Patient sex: F
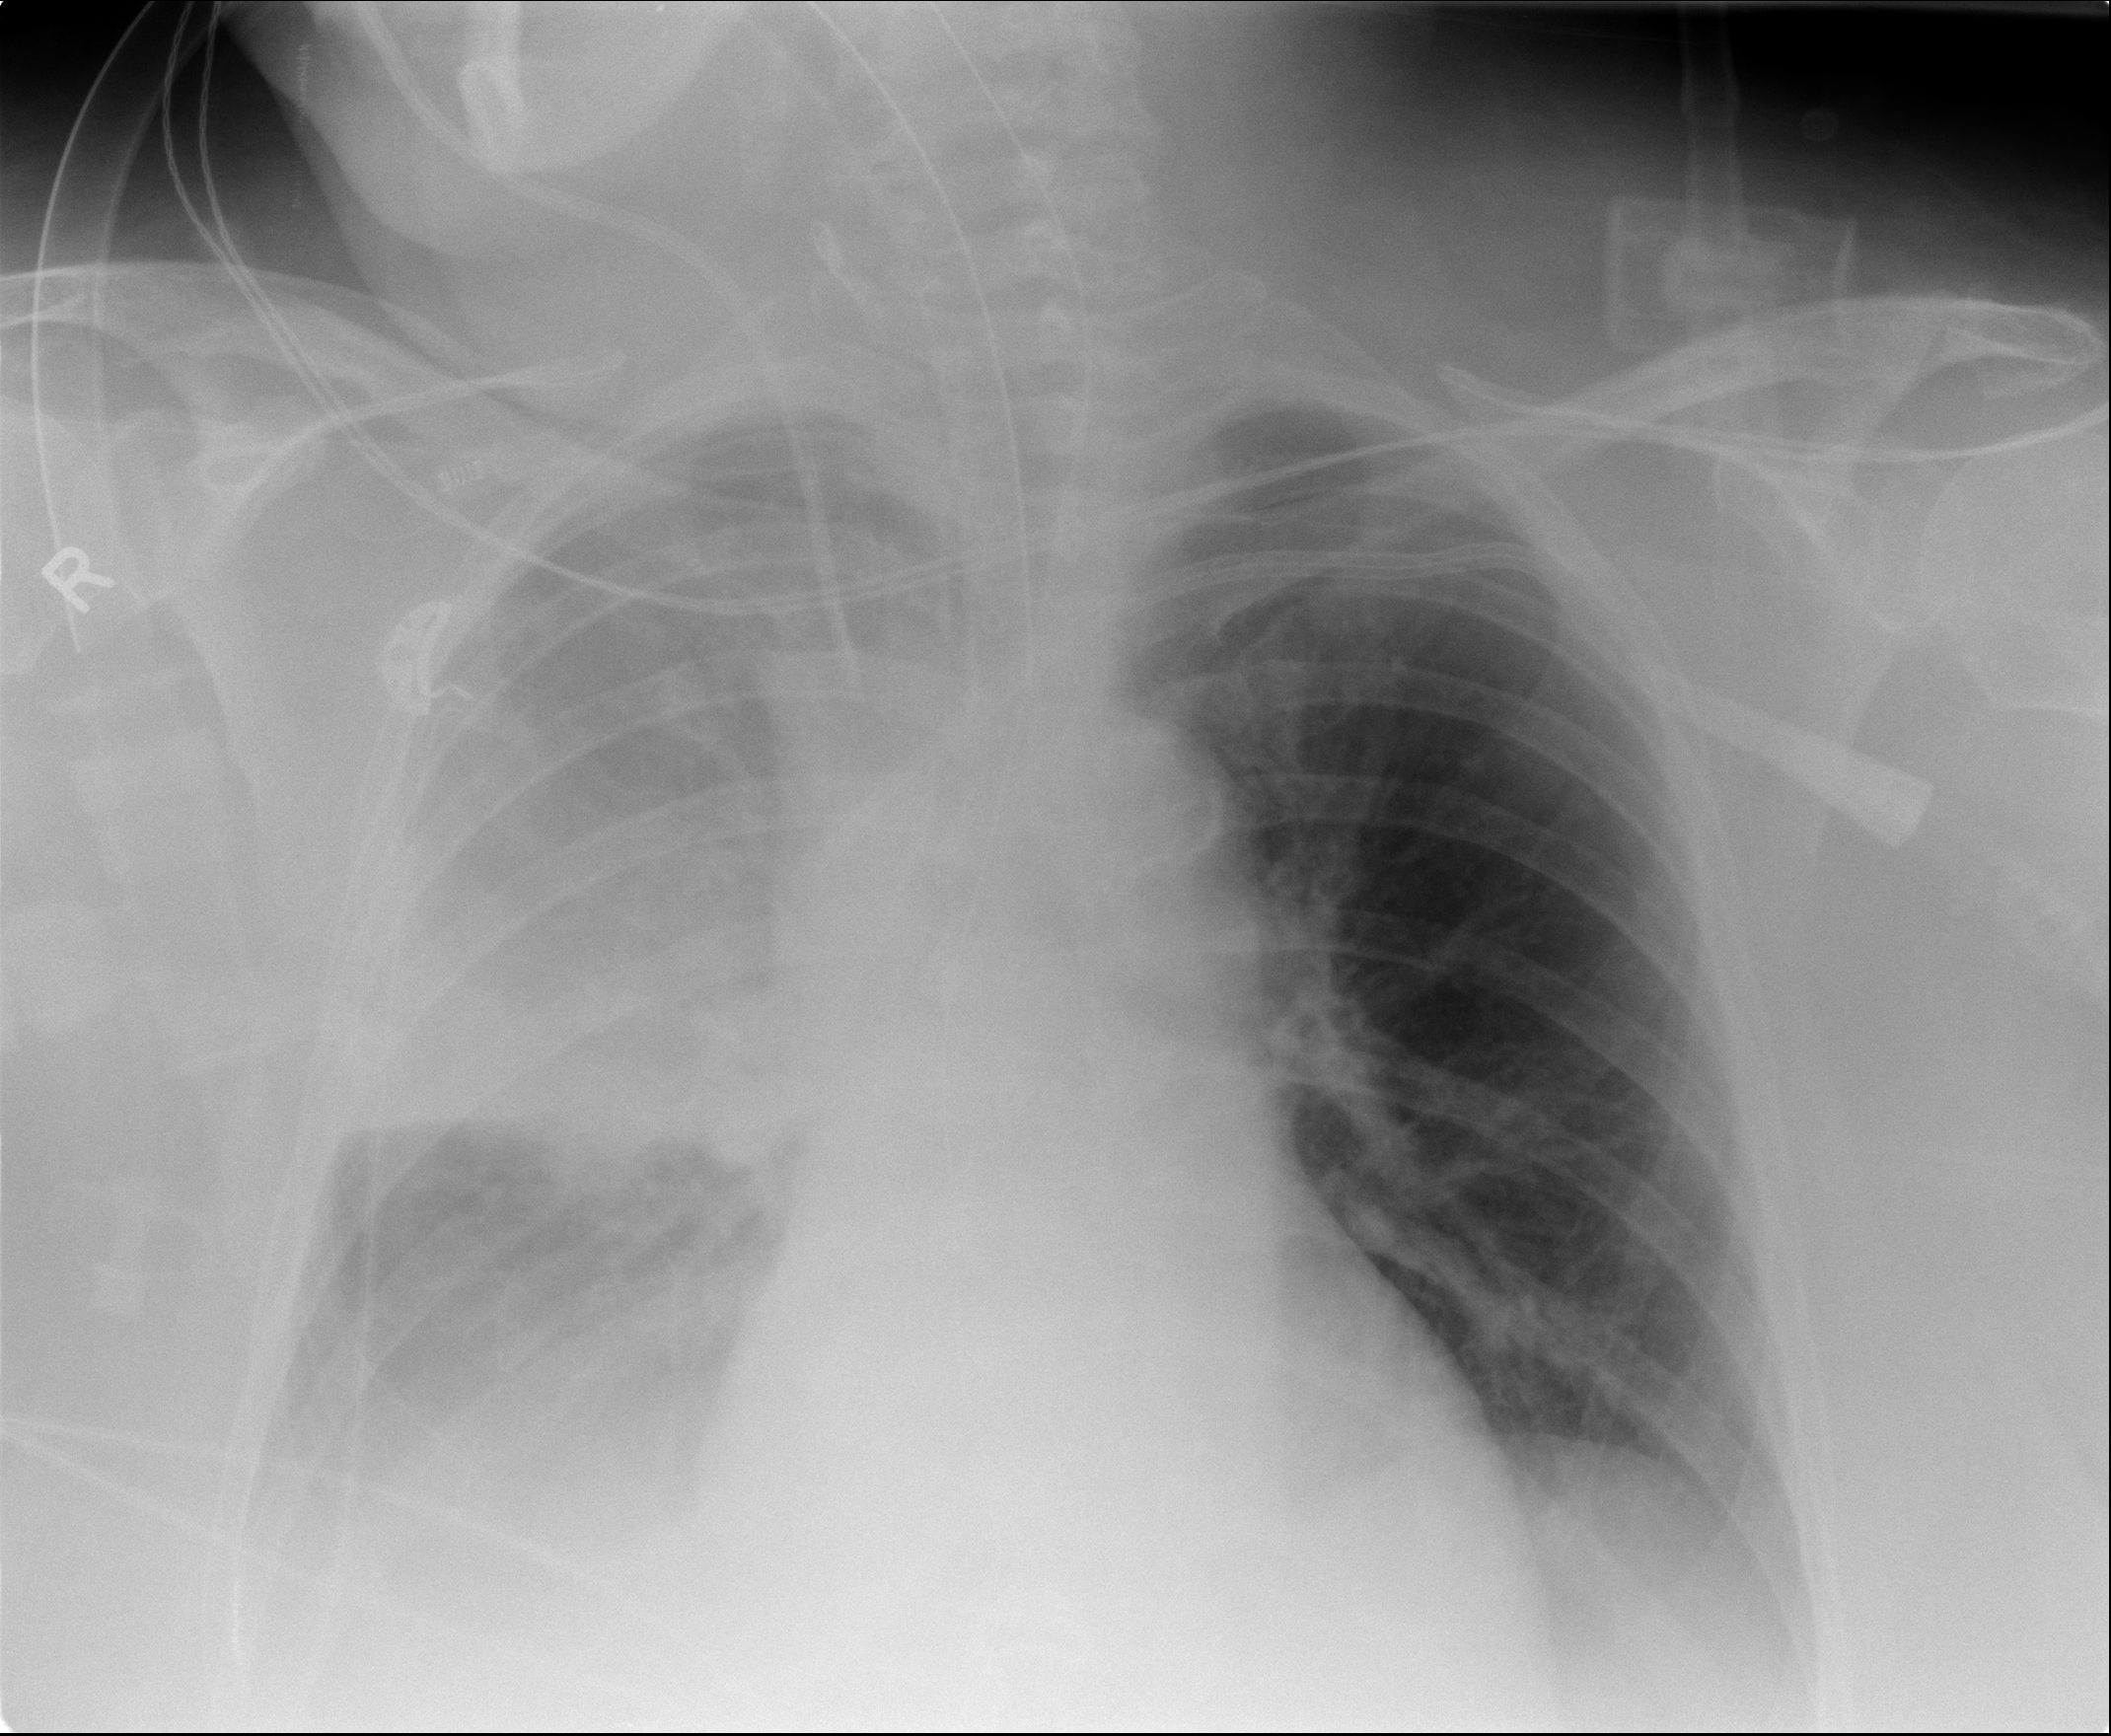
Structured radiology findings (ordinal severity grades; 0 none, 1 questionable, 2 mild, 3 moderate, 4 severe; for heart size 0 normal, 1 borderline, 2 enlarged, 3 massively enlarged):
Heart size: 0
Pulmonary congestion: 0
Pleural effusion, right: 2
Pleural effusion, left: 0
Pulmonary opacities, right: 3
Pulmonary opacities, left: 0
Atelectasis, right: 2
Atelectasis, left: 0